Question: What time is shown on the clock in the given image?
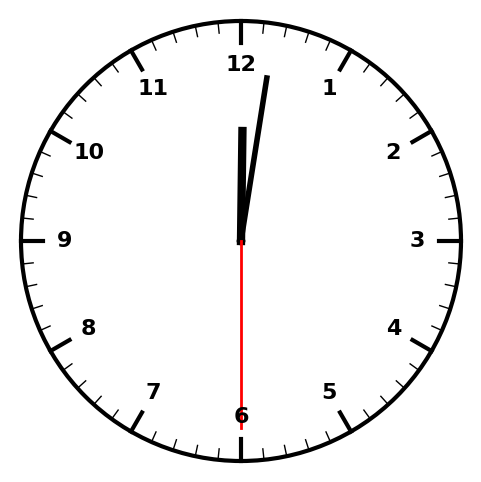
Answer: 12:01:30